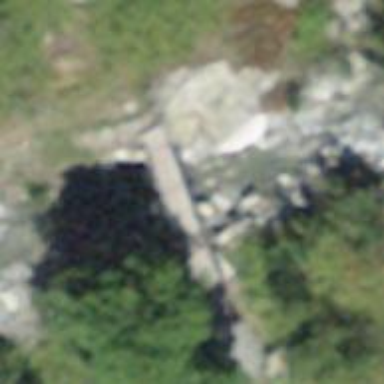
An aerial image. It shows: Path leading to bridge.